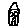
Label: house